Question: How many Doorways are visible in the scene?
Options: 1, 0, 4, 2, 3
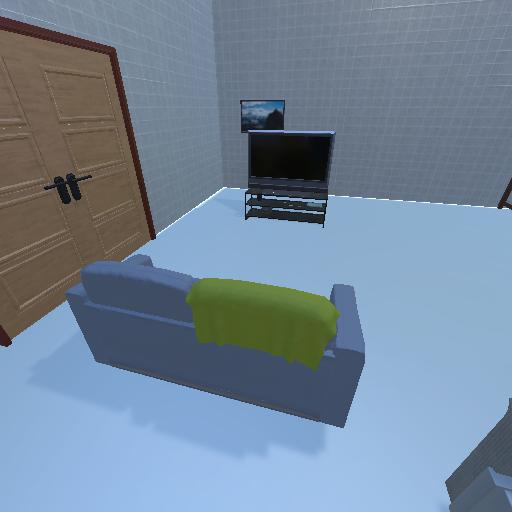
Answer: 1